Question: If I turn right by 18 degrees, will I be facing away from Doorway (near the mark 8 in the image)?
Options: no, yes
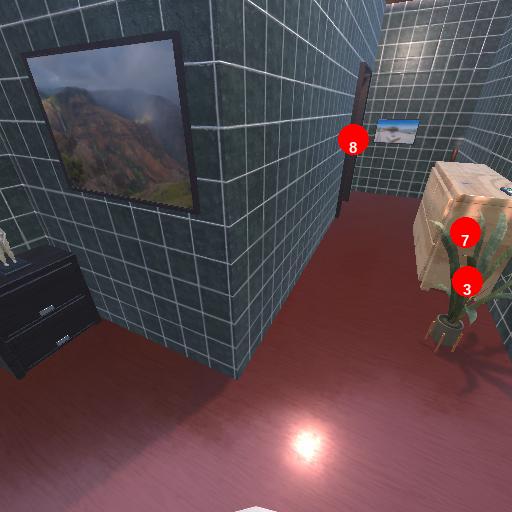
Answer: no